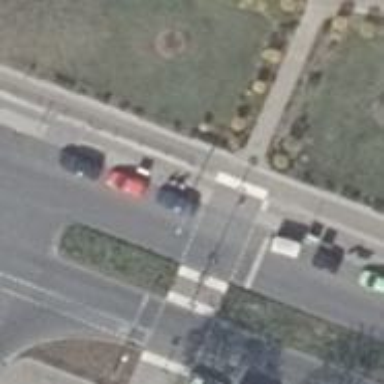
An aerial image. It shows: Crossing with traffic signals and pedestrian island.